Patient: sex F, age 54
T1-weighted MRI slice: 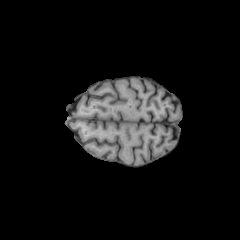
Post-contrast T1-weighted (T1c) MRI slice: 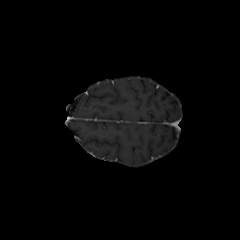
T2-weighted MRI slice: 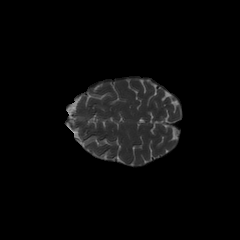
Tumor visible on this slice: no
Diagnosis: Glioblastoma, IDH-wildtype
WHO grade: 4